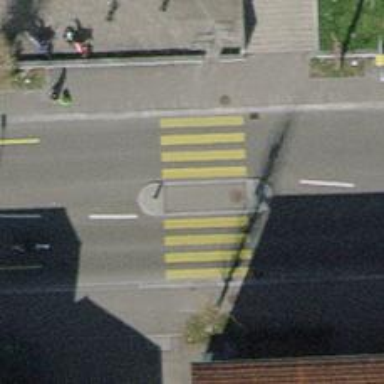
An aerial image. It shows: Zebra crossing with pedestrian island.